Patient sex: M
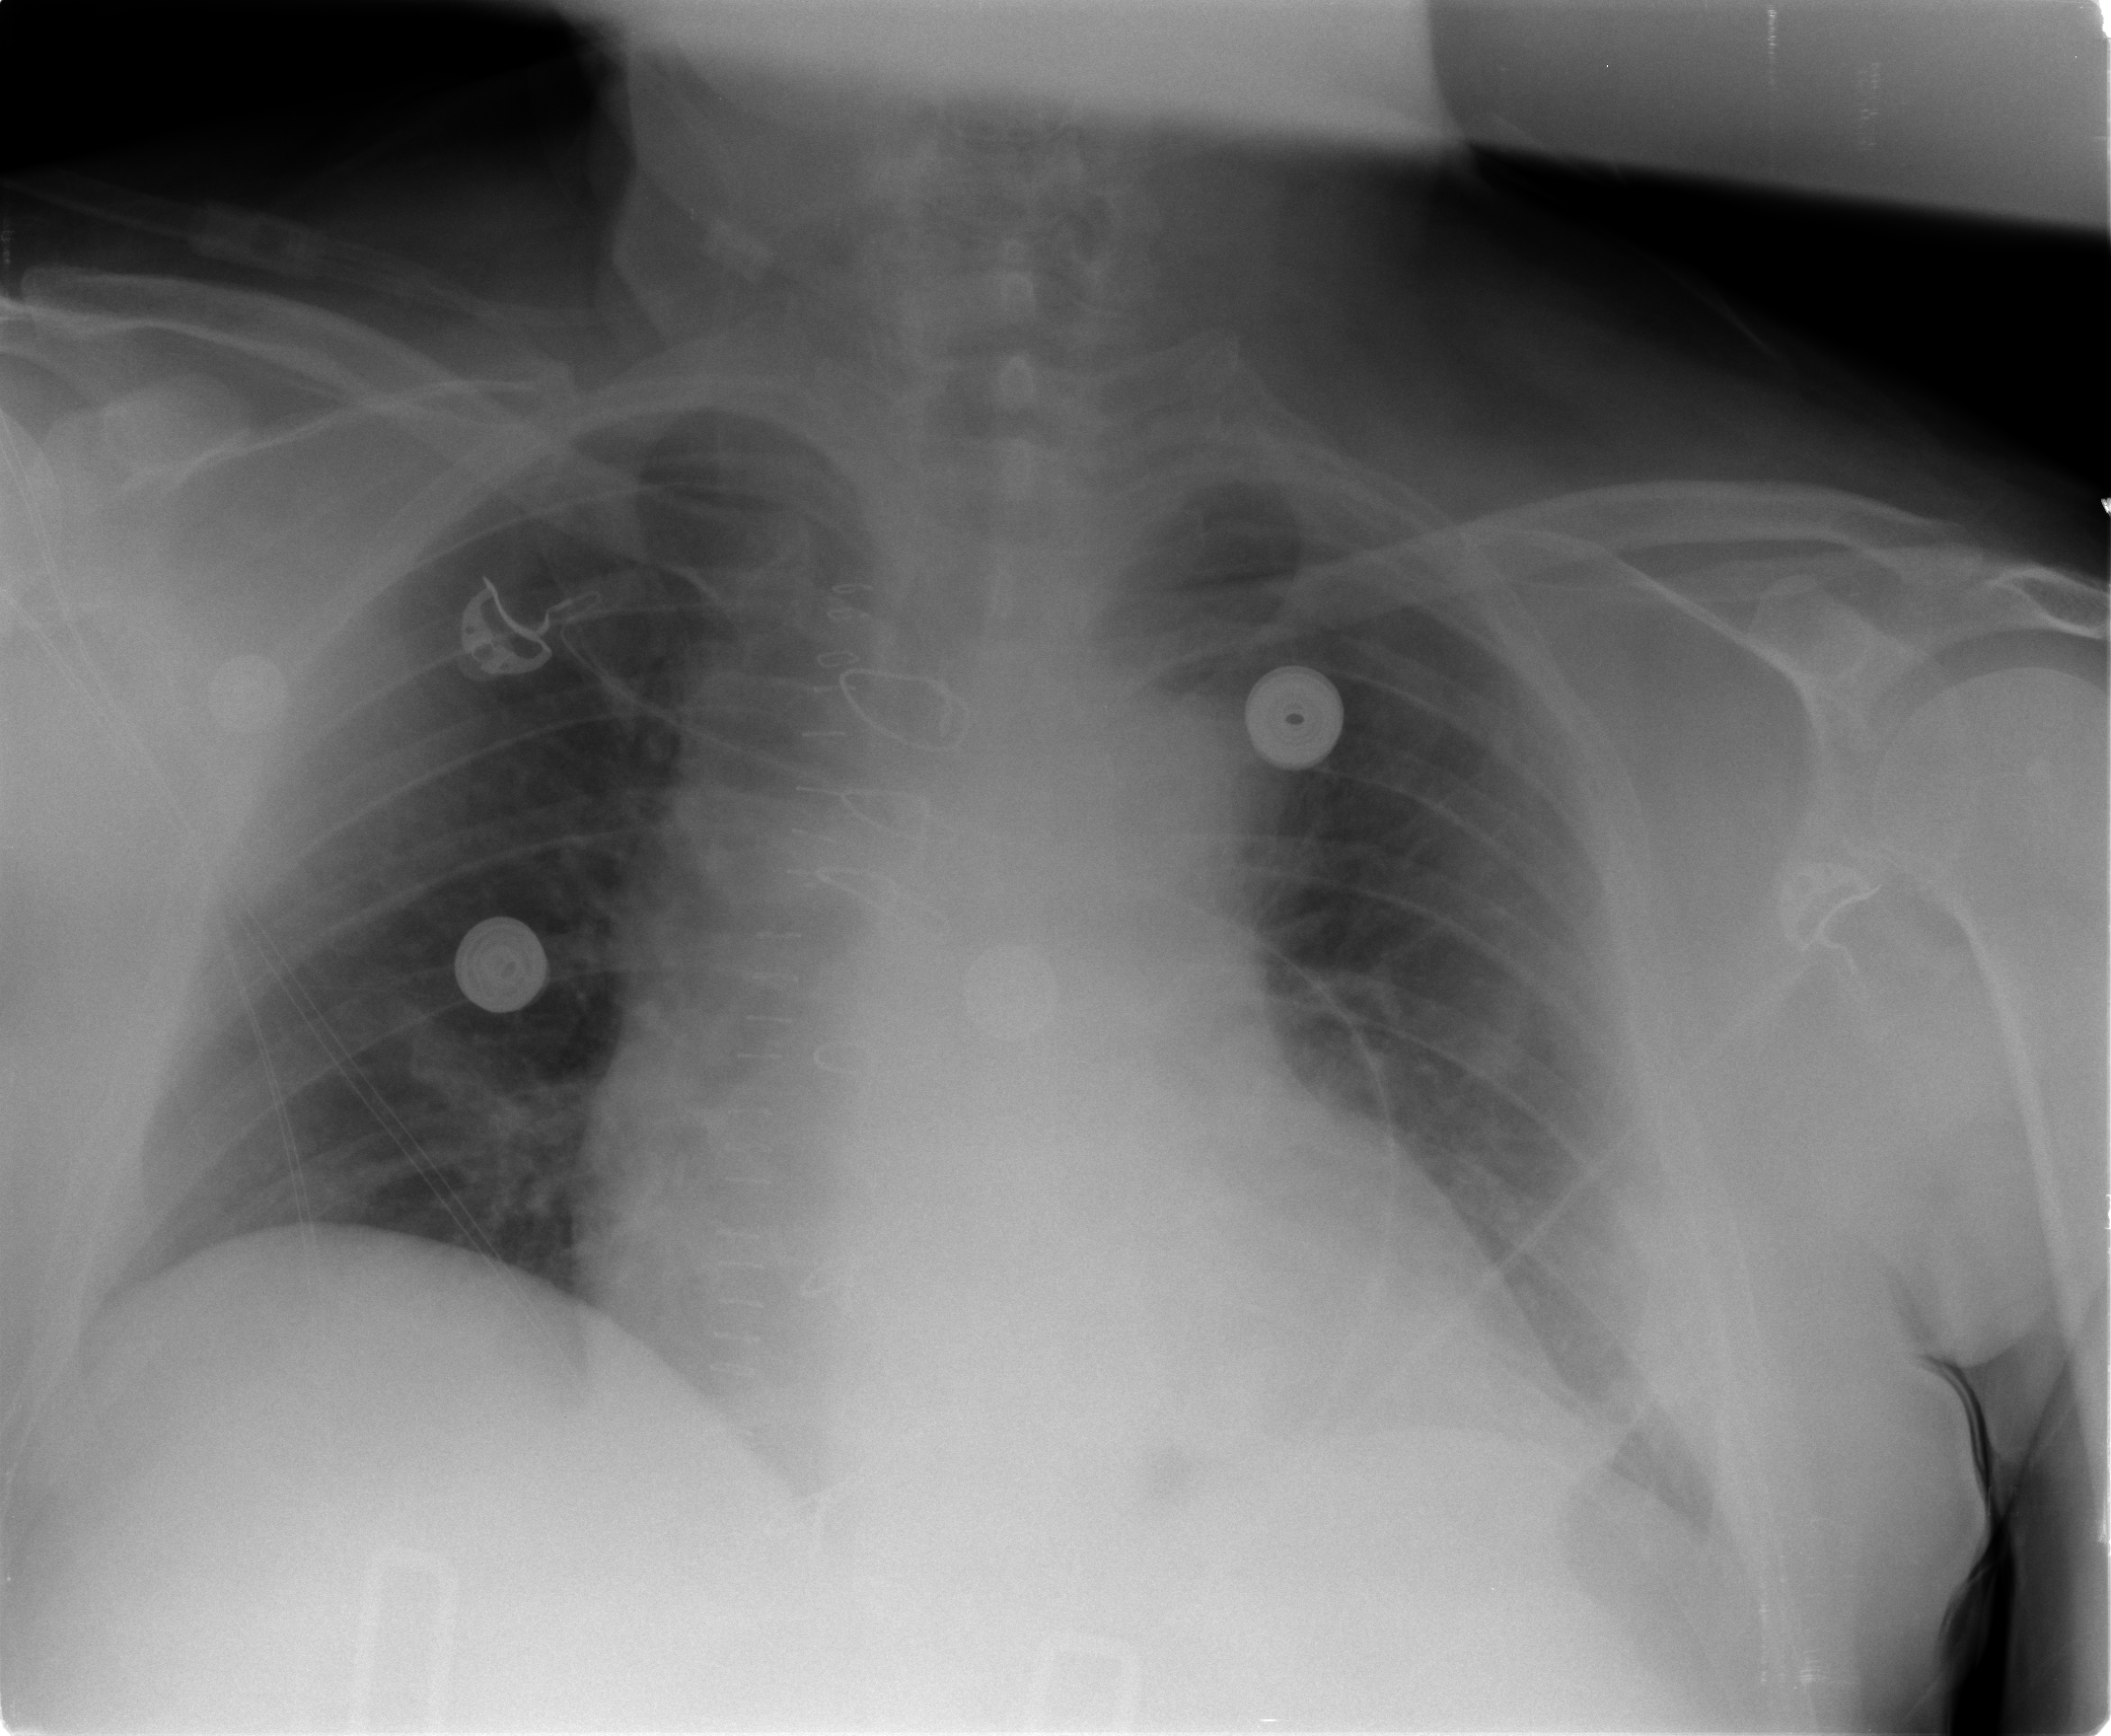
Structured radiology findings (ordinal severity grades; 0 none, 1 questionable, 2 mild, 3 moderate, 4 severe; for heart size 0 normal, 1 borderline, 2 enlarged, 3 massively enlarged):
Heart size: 2
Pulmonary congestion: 2
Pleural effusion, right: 0
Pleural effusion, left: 2
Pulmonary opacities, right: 0
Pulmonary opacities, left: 0
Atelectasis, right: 0
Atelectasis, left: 2